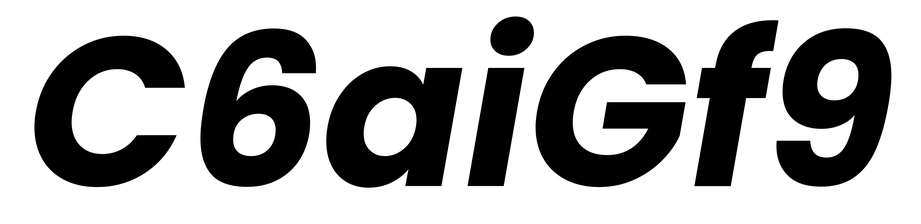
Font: Poppins-BoldItalic